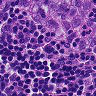
Metastatic tissue present: yes